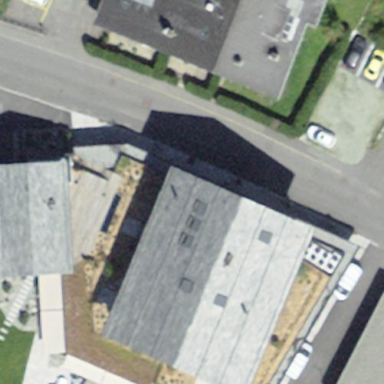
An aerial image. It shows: Building that houses restaurant.